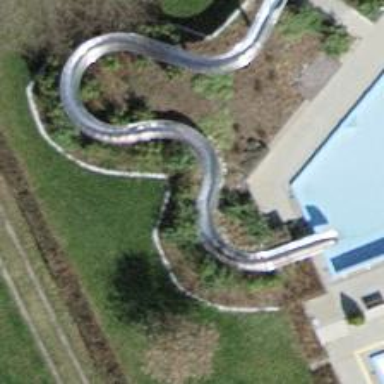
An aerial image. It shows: Water slide attraction.